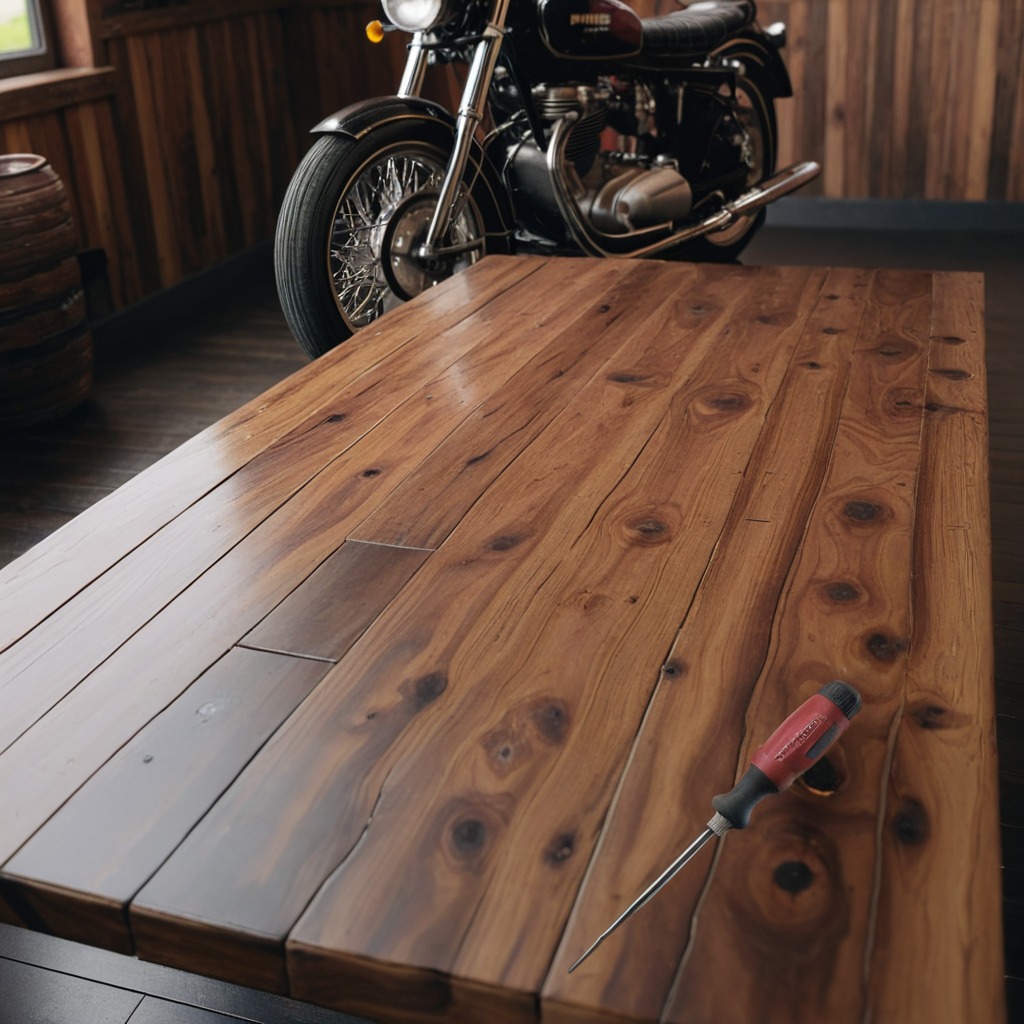
A screwdriver is lying on the oil-spilled wooden table in a vintage motorcycle garage.